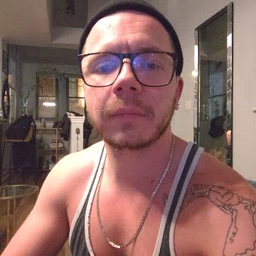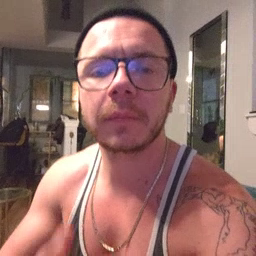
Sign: zebra